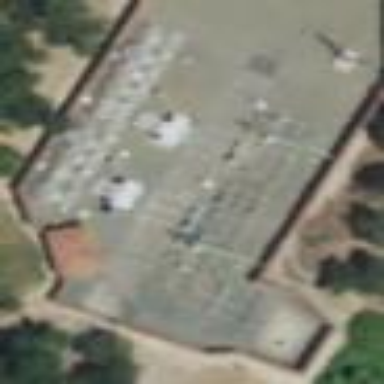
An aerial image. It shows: Power substation.